Question: In my project (<URL>.
Here is my code:
'''
<!DOCTYPE html>
<html>
<head>
<meta http-equiv="Content-Type" content="text/html; charset=utf-8" />
<title>Test page</title>
</head>
<body>Test page.
<script type="text/javascript" src="/js/compressed_jquery-1.8.2.min_1.js"></script>
<script type="text/javascript">
$(document).ready(function() {
for (var i = 0; i < 10; i++) {
$.get('/i18n/javaScript/pt.json', function(data) {
console.log(data);
});
}
});
</script>
</body>
</html>
'''
And here is a screenshot of requests result in <URL>:

As you can see, some requests are completed and others are not. Sometimes the browser completes all 10 requests without errors. What can be causing this?
---
I've tested all the solutions, but I'm pretty sure it's a Windows, Apache or PHP configuration issue. Today I've configured a <URL> or PHP code. I am not sure it is a configuration issue. How do I discover this configuration?
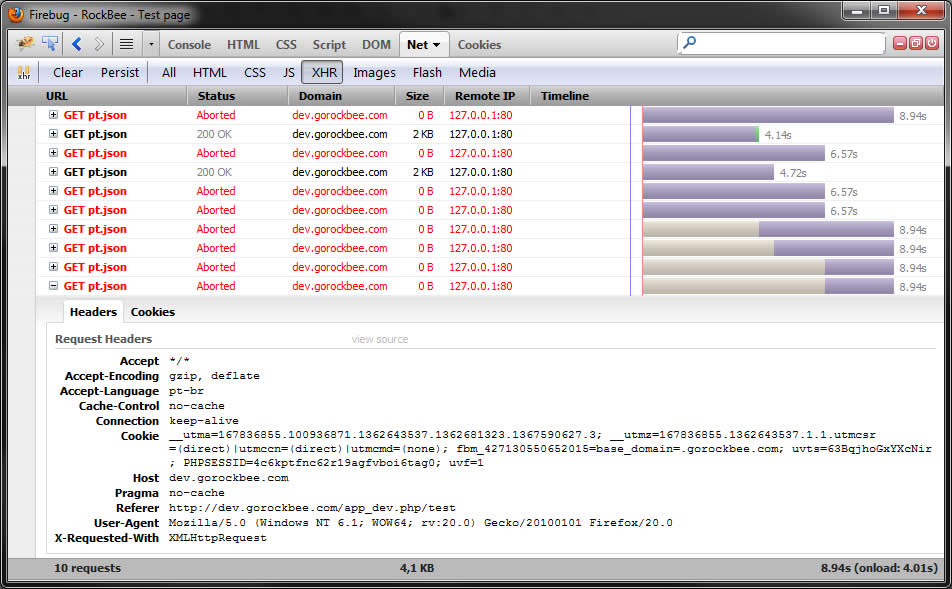
Answer: Could fit your needs, sending request one by one should avoid server rejecting some parallel requests:
<URL>
'''
$(document).ready(function () {
var tot = 30; //to simulate 30 requests
(function request(i){
if(i === tot) return;
$.get('/echo/html/?'+i, function (data) {
console.log("success");
}).always(function() { request(++i) });
})(0);
});
'''